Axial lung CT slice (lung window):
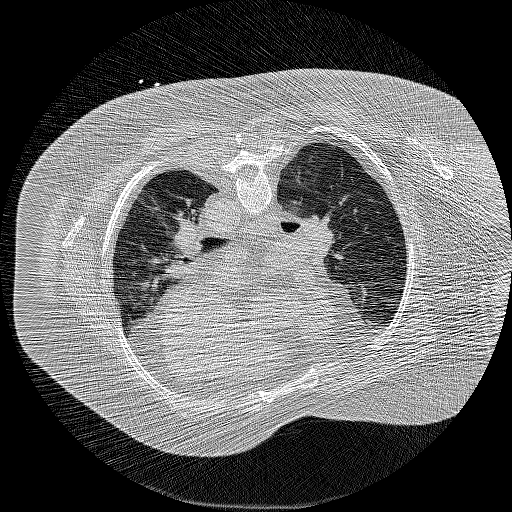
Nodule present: no